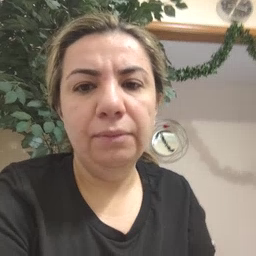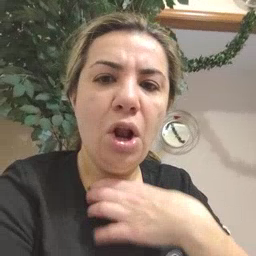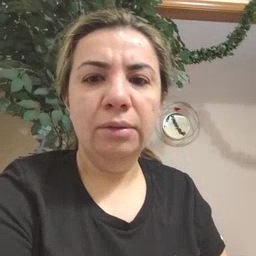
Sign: hungry